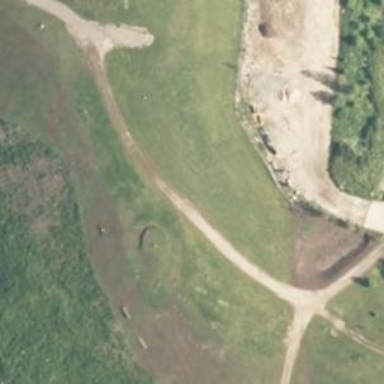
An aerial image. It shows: Disc golf hole.